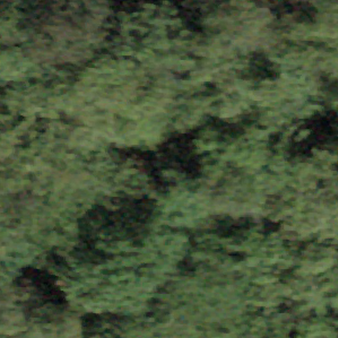
Label: other